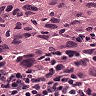
Metastatic tissue present: yes